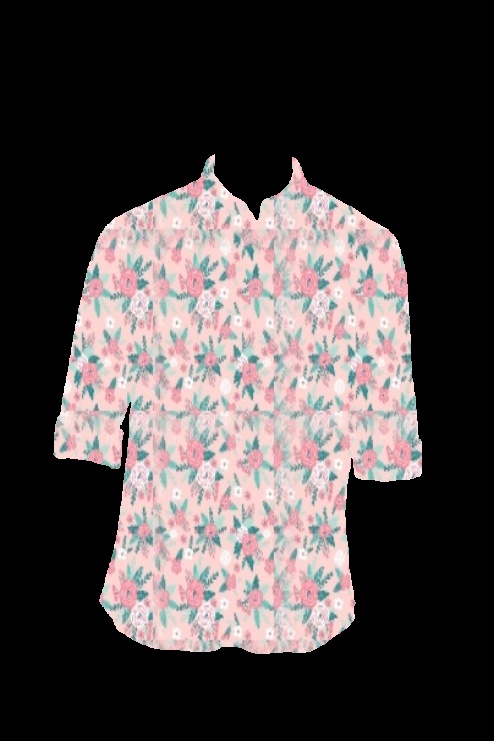
pink floral print tee